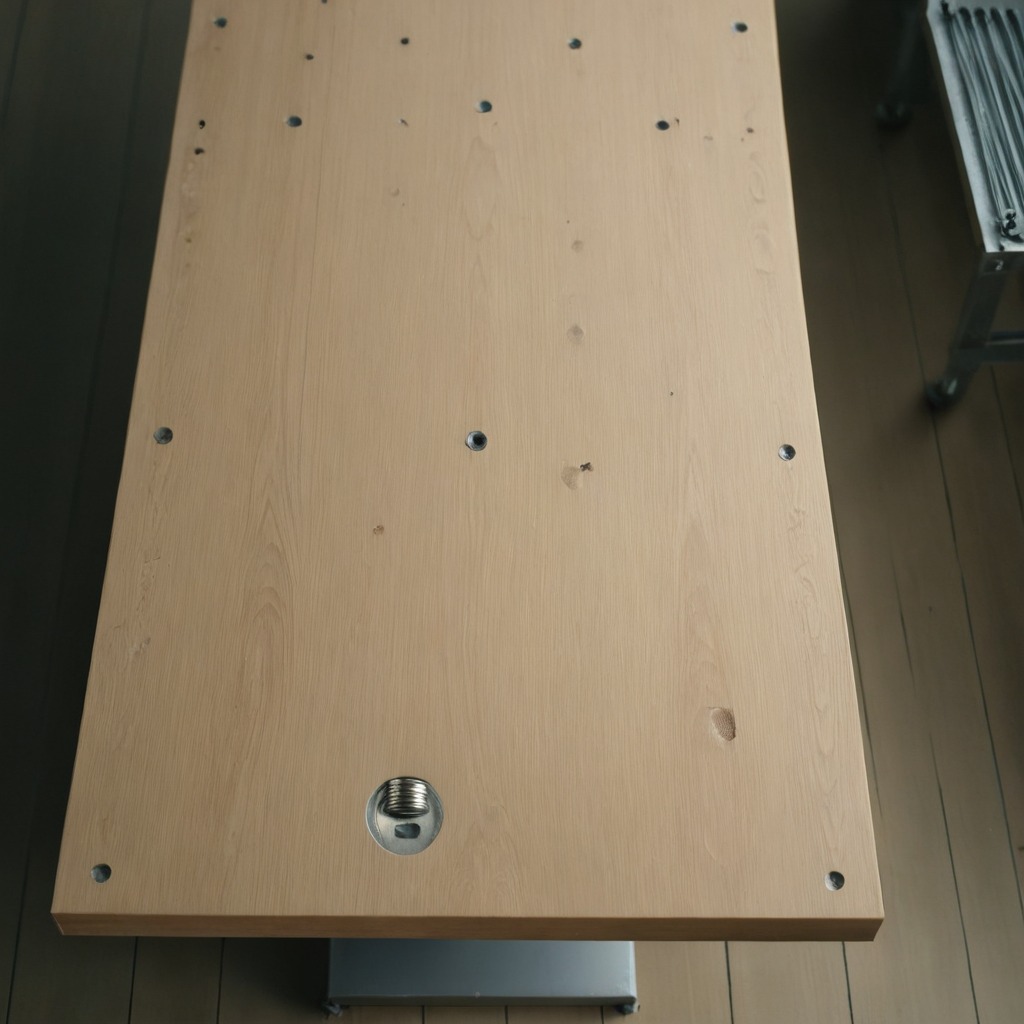
A metal nut is lying on the workbench inside a coastal fishing gear workshop.